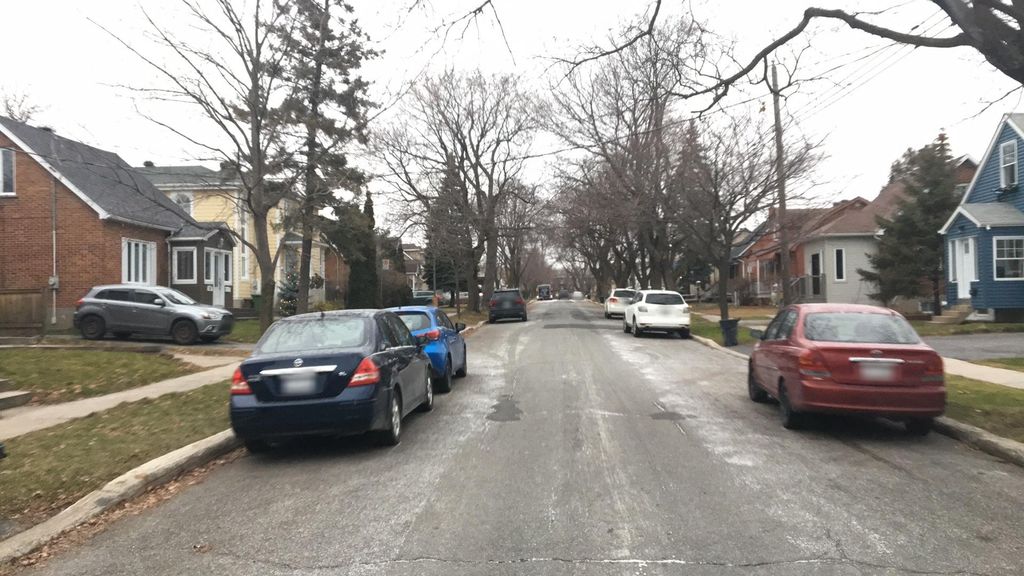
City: montreal